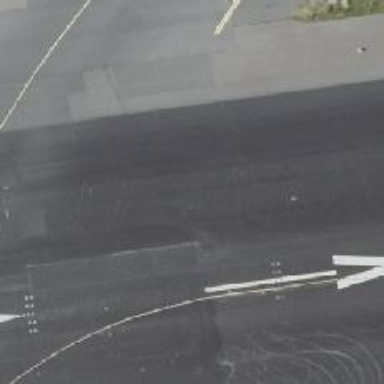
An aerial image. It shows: Asphalt service road.